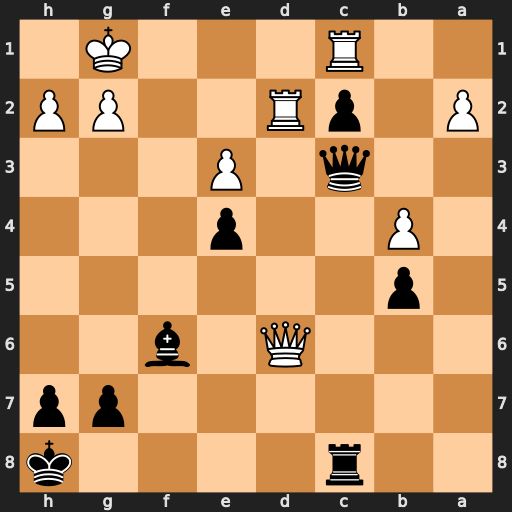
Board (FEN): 2r4k/6pp/3Q1b2/1p6/1P2p3/2q1P3/P1pR2PP/2R3K1
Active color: b
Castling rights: -
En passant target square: -
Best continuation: Qxe3+ Kh1 h6 h3 Be5